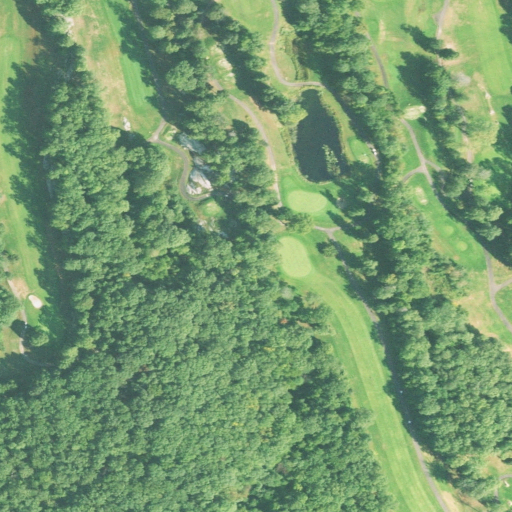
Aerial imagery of mountain in Connecticut named Collins Hill containing open development, deciduous forest, low intensity development, and medium intensity development